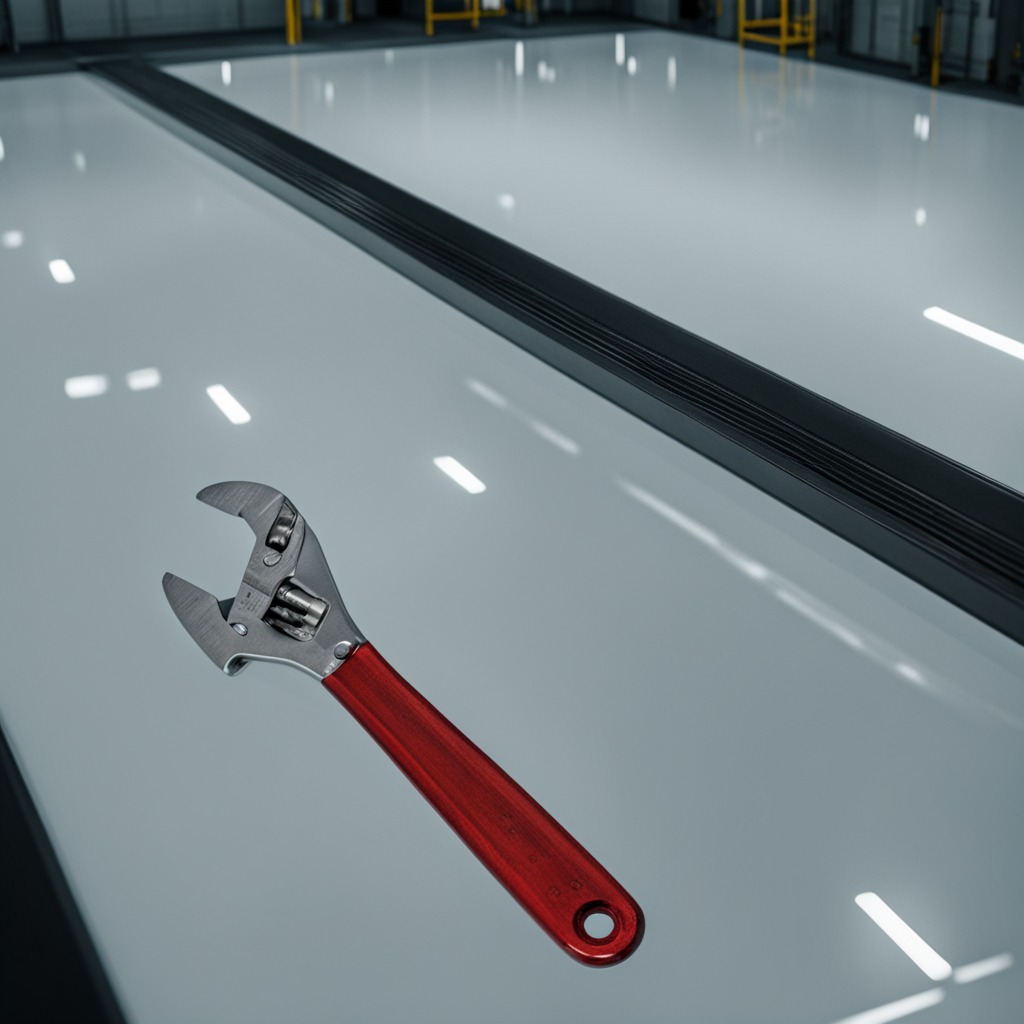
A wrench is lying on a table in the ship maintenance bay.